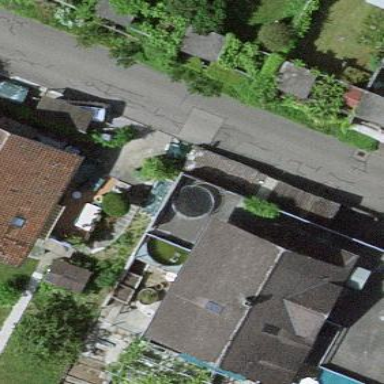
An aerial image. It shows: Garage.